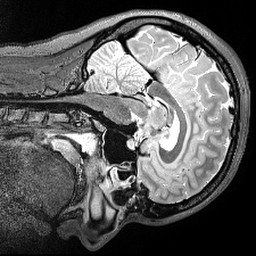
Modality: T2w
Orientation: sagittal
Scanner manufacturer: siemens
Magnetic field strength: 3 T
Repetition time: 3.2 s
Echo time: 0.566 s